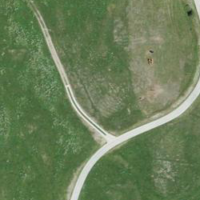
EUNIS habitat code: 24
Species observed at this site:
Rumex alpinus